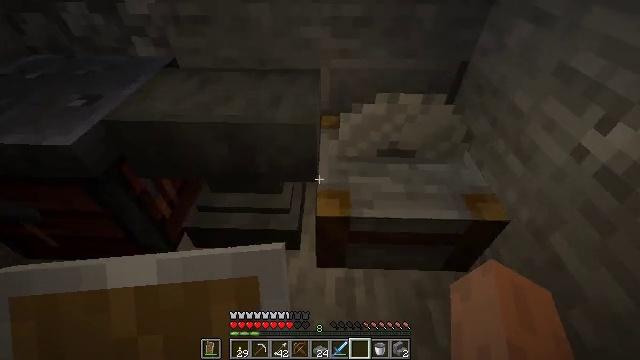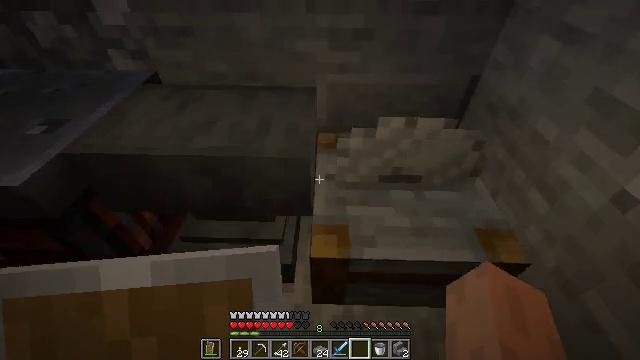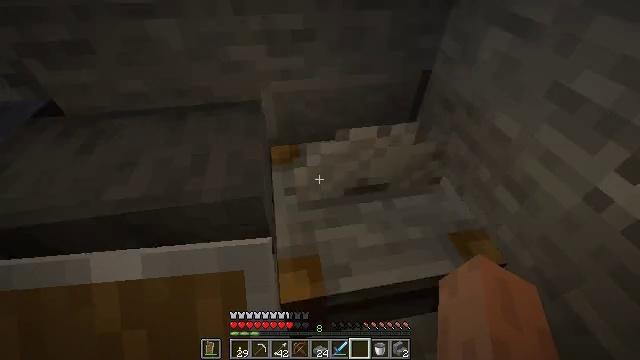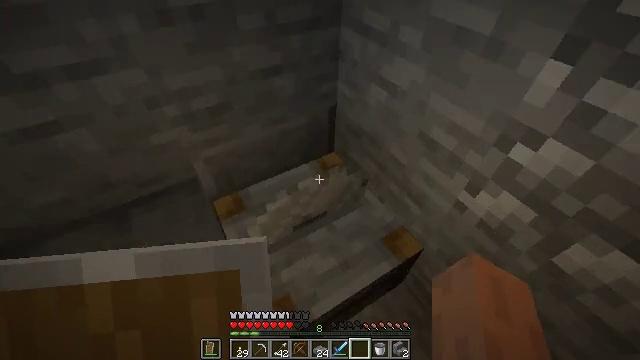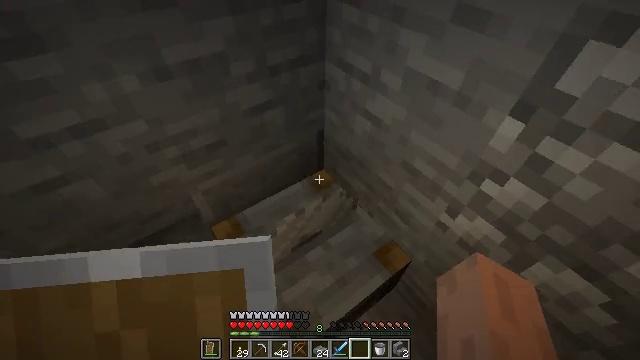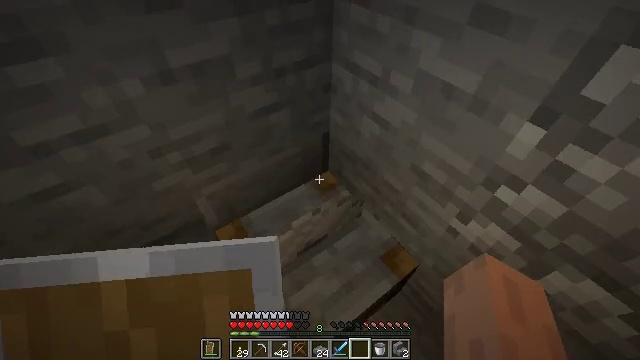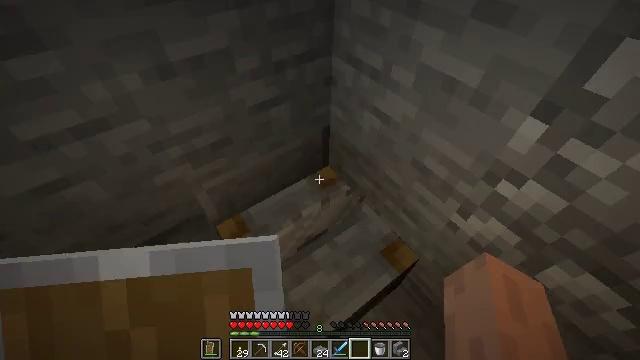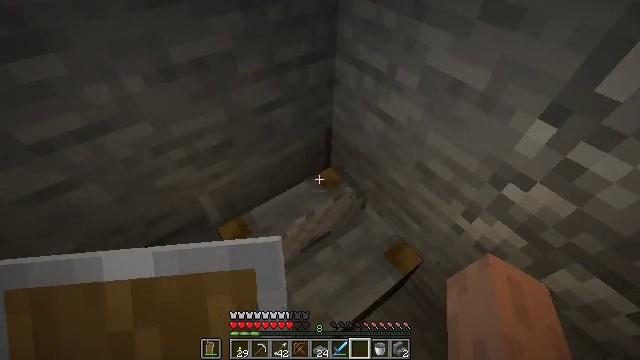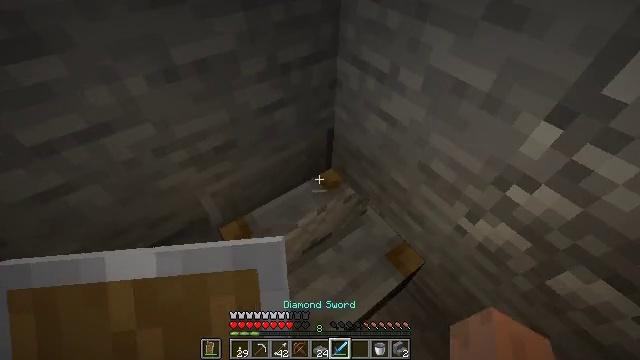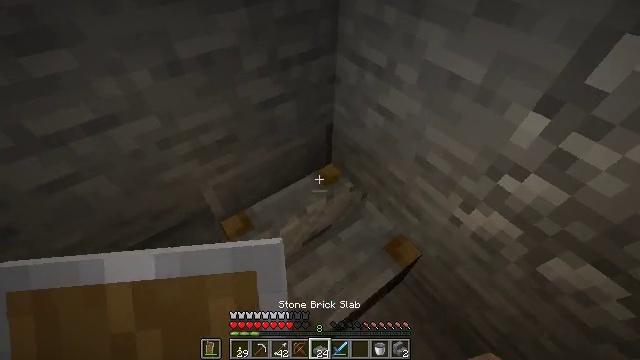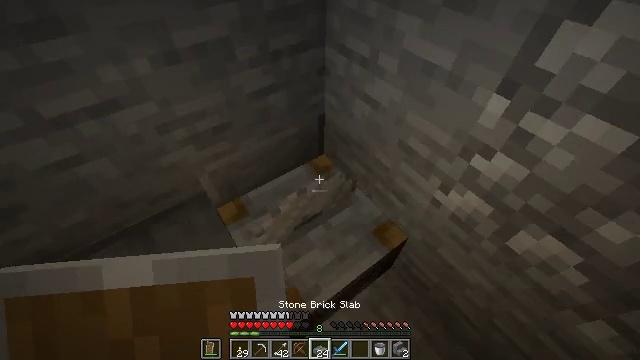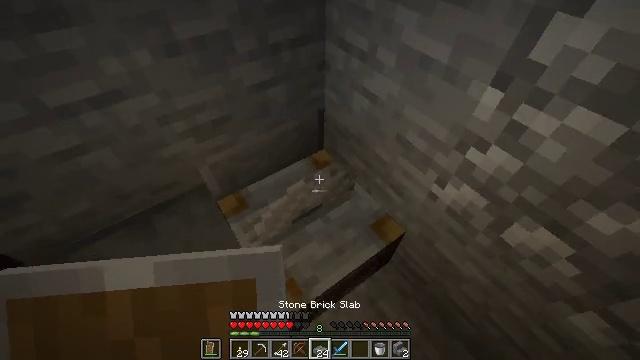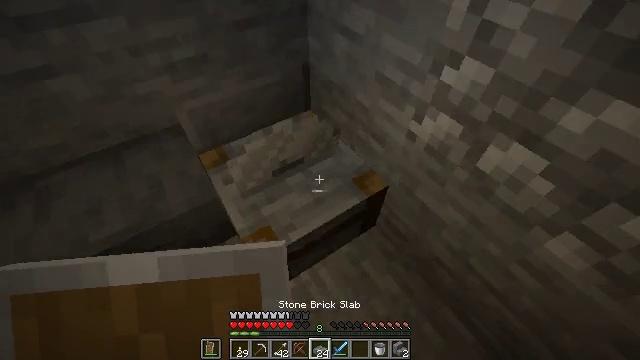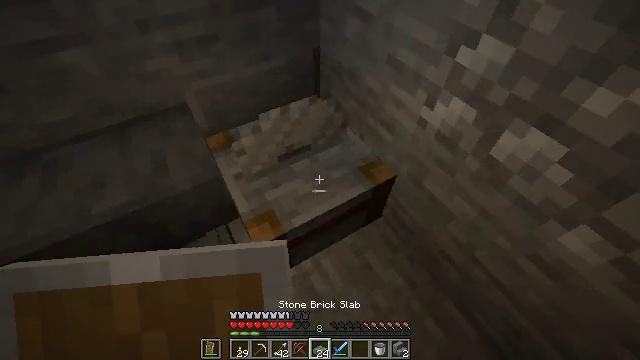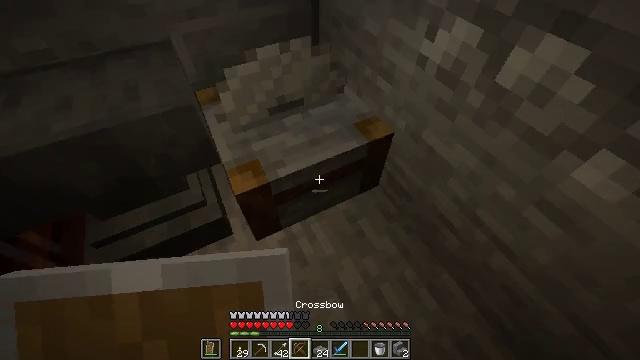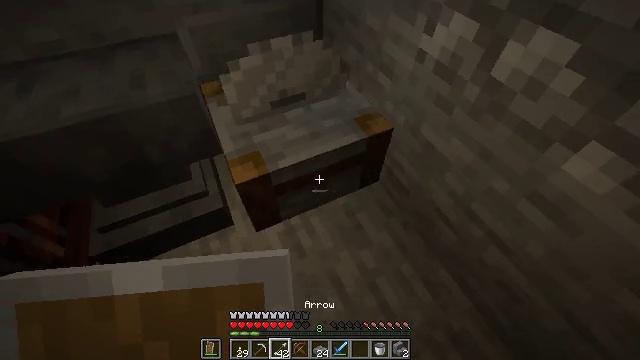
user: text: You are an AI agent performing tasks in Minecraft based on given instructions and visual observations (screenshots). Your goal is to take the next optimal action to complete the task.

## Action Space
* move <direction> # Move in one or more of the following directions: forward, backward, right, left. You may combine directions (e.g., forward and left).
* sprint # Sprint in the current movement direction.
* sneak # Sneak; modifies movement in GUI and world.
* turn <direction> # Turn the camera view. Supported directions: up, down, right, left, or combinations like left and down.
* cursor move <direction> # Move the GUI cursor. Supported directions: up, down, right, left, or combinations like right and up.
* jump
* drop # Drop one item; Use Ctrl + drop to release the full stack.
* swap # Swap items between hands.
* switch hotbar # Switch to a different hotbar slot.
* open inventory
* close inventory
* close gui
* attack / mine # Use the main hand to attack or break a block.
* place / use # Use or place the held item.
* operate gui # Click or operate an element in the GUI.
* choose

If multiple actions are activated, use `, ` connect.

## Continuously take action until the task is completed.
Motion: motion action
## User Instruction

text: Left click on the stonecutter to break it.
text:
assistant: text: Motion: move forward
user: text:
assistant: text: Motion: move forward, turn right and down
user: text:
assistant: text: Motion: turn right and down
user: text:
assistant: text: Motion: turn right
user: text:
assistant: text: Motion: no_op
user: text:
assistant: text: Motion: turn down
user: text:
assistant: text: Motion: no_op
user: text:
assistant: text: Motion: no_op
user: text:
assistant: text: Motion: move back
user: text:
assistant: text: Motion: move back and move right
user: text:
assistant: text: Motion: move back and move right
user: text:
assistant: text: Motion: move back and move right, turn left
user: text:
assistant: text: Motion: move back and move right, turn left and down
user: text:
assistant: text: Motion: turn left
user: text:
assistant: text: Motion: turn left
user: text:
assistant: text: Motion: turn left
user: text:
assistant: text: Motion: no_op
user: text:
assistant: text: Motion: no_op
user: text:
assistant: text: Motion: no_op
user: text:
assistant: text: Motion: turn up
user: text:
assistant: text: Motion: no_op
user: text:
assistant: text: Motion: no_op
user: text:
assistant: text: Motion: no_op
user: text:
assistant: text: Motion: turn left and up
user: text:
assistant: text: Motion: turn left and up
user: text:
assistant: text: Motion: attack / mine
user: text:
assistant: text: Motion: attack / mine
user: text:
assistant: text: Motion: attack / mine
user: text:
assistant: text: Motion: attack / mine
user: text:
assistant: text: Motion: attack / mine